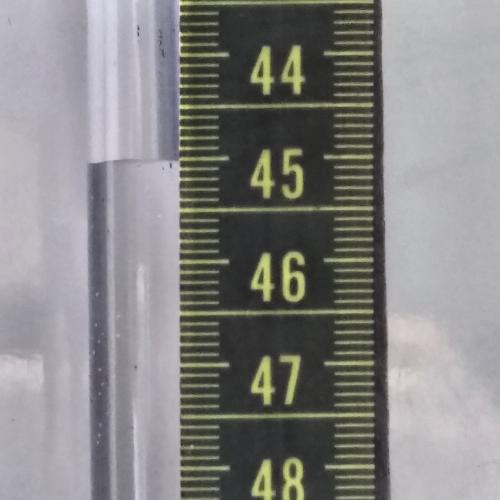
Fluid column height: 45.0 cm